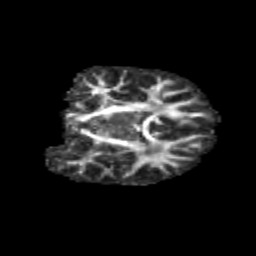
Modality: FA
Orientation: coronal
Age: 11
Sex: female
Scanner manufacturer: siemens
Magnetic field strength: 3 T
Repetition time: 3.8 s
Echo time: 0.07 s